Interaction volume radius: 10 \u00c5
Interaction volume height: 10 \u00c5
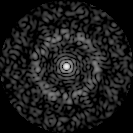
Disorder parameter: 0.8331